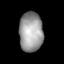
Tissue: lung
Cell type: Epithelial cells
Senescence score: 0.231
Nuclear area (px): 915
Mean DAPI intensity: 155.988